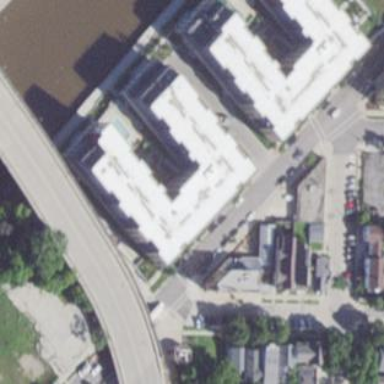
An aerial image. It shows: Building consisting of apartments.